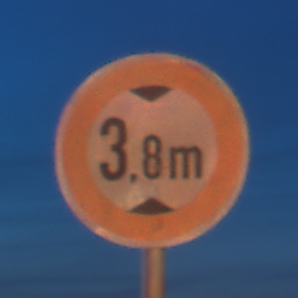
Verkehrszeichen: TatsaechlicheHoehe
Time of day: Night
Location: Outdoor (Urban)
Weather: PartlyCloudy
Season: NotSpecified
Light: Artificial